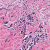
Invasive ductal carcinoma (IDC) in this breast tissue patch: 0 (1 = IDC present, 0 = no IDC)